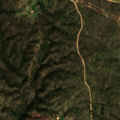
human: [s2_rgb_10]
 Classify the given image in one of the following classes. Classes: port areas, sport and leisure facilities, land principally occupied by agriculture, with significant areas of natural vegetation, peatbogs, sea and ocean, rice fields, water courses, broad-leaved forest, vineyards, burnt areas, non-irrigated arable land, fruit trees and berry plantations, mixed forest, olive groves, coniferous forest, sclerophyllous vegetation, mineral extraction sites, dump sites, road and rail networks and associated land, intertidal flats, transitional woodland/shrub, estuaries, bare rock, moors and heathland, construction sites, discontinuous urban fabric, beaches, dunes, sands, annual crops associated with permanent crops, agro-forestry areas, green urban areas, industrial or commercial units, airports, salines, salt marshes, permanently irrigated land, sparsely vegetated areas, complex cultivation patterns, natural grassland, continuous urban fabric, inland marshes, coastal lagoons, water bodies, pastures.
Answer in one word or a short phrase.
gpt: agro-forestry areas, broad-leaved forest